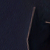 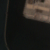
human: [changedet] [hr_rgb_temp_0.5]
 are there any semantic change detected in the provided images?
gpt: An artificial island made of dredged sand and rock was built on the right in the sea.